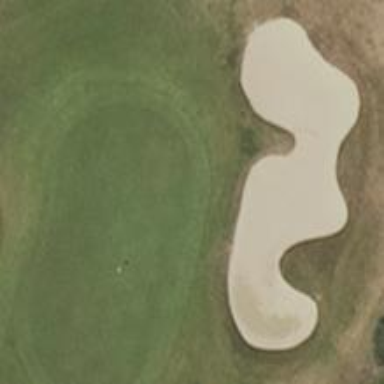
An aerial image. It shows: View of golf hole.